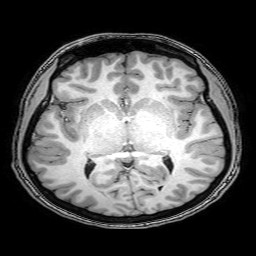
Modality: T1w
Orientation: coronal
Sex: female
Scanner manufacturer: philips
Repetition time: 0.008125 s
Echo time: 0.00372 s